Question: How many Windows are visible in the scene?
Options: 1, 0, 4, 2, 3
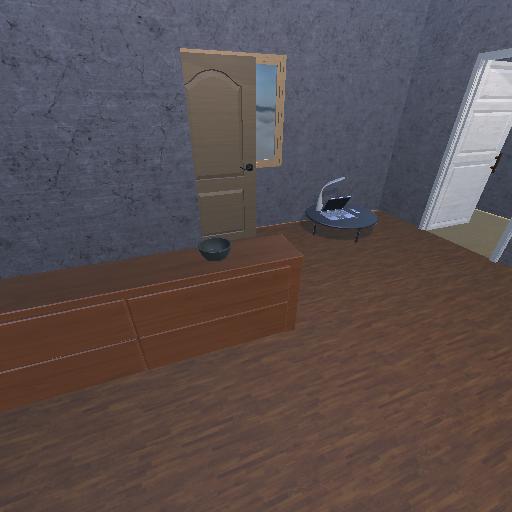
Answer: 1